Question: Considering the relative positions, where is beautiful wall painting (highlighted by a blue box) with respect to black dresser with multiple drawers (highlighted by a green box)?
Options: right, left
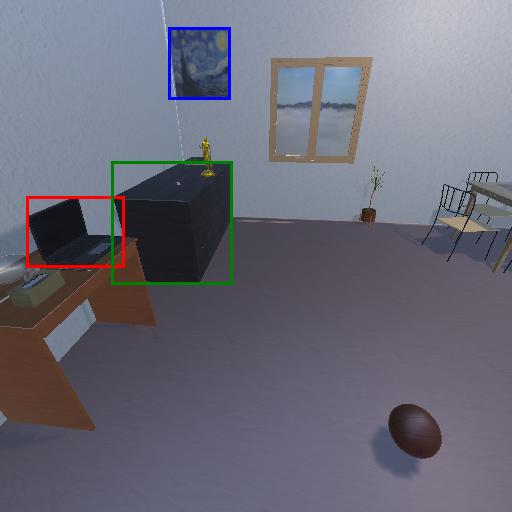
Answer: right